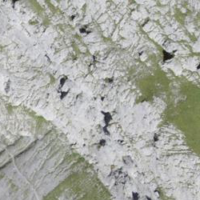
EUNIS habitat code: 48
Species observed at this site:
Anthericum ramosum